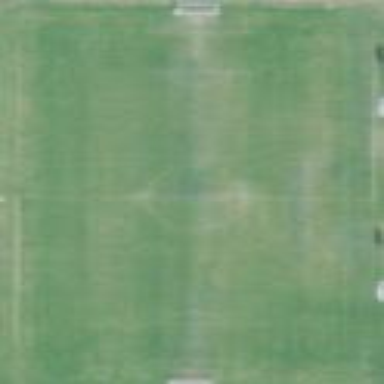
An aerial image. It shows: Grass pitch used for soccer.